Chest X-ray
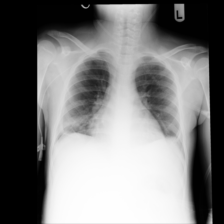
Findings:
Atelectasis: positive
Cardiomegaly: negative
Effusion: negative
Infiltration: negative
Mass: negative
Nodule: negative
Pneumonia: negative
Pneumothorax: negative
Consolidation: negative
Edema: negative
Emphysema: negative
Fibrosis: negative
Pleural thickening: negative
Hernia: negative